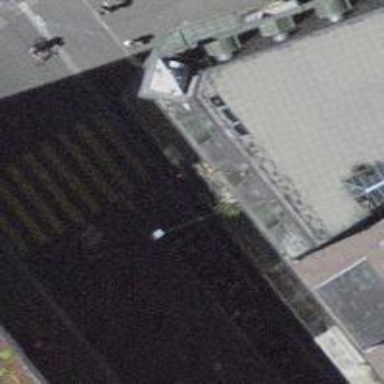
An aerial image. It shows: Clothing store.